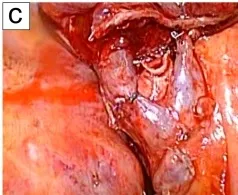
(c) After angioplasty.
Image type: medical_photograph (other_medical_photograph)